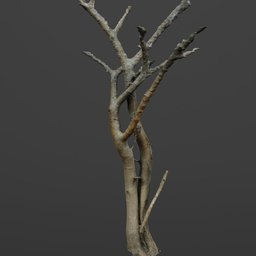
Label: nature